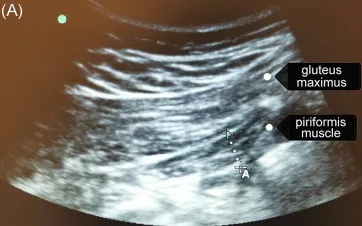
The cheek acupuncture reduced the thickness of the piriformis muscle. On day 7 after the first acupuncture session, an ultrasound was performed to measure the thickness of the piriformis muscle of the hip before and after the second session of treatment. (A) The piriformis muscle in the left hip (healthy) was 1.18 cm.
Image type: radiology (ultrasound)